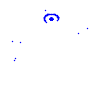
Particle: kaon